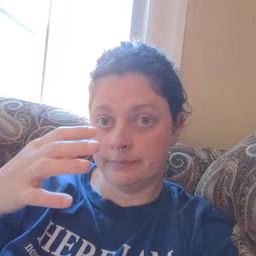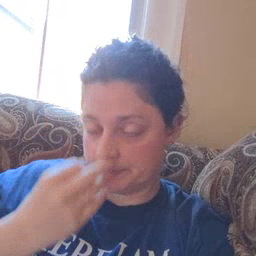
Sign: sleep